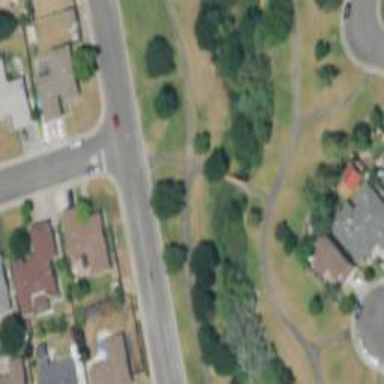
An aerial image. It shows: Footway along the road.